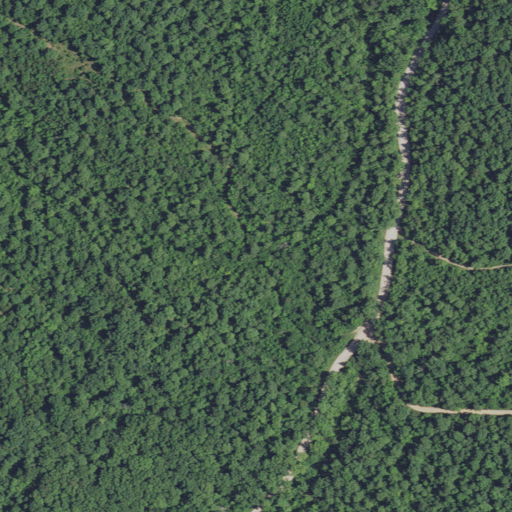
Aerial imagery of valley in Missouri named Rock House Hollow containing deciduous forest, open development, and low intensity development